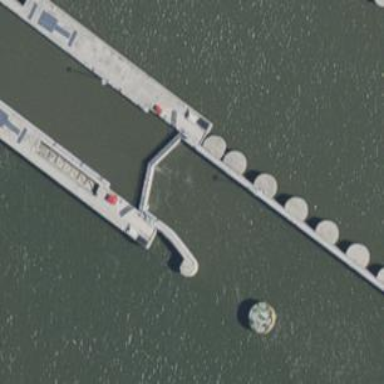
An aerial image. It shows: Lock gate along waterway.